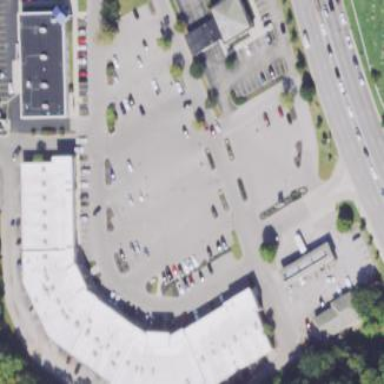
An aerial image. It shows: Retail area.